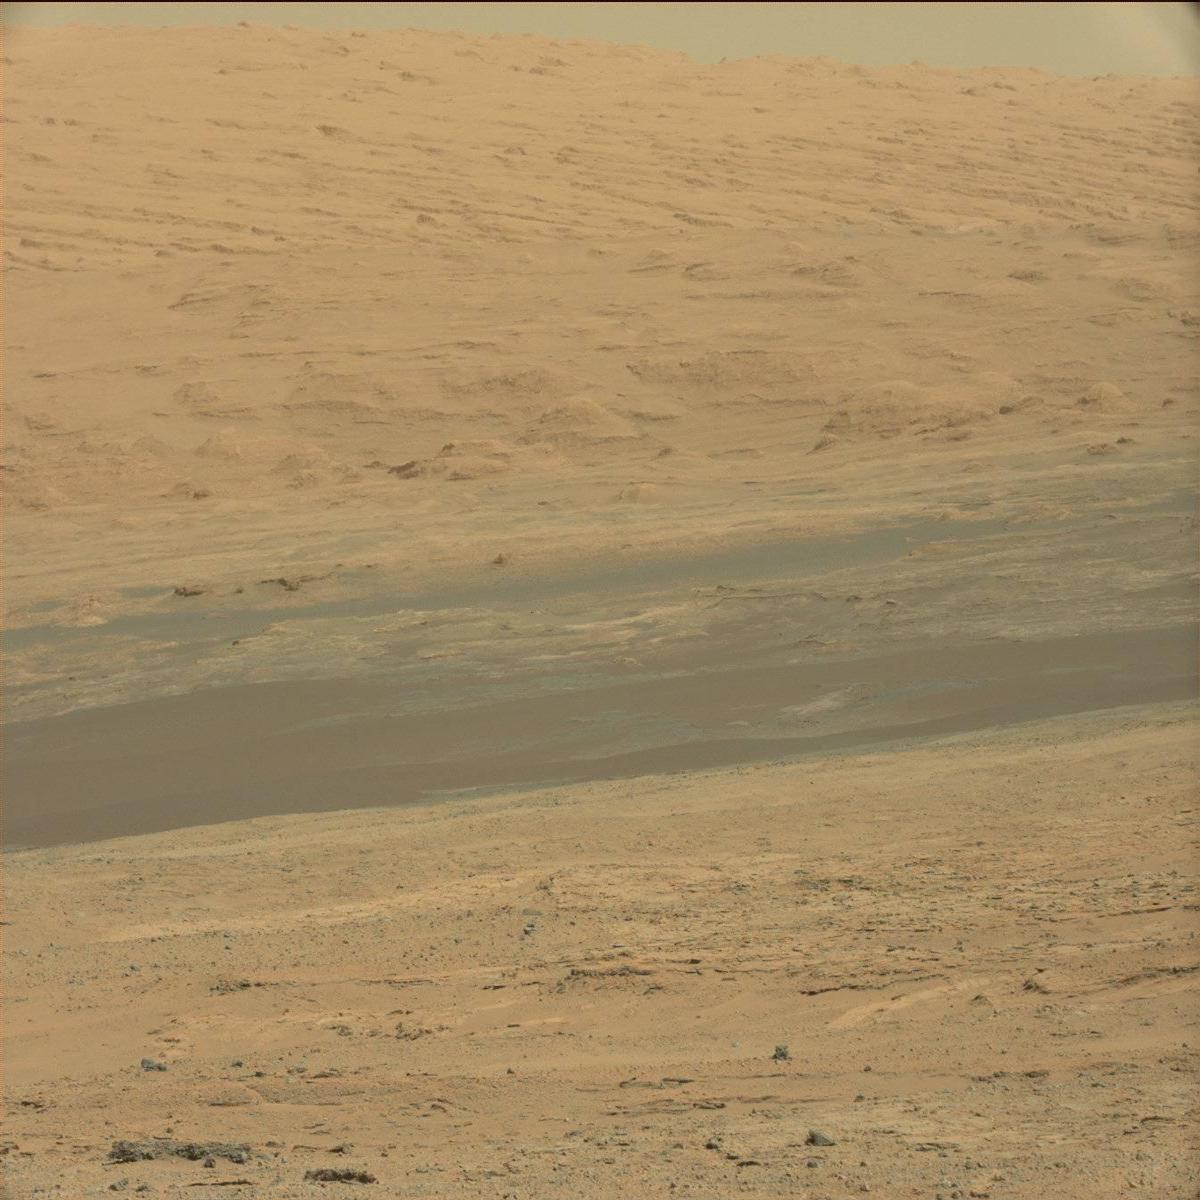
Terrain classes present: Bedrock, Ridge, Sand / Soil, Sky